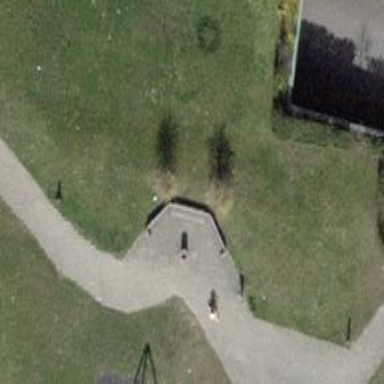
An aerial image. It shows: Bench.